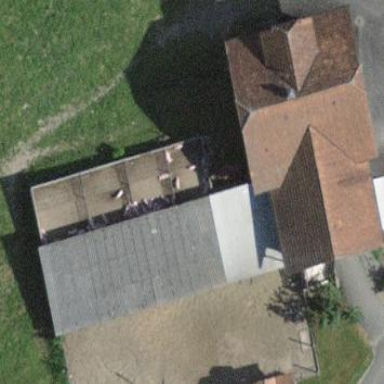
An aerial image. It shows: Sty building.